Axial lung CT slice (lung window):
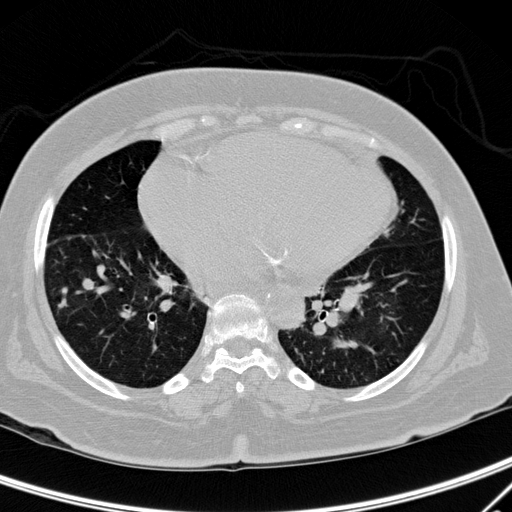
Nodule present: no